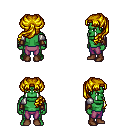
a pixel art fantasy rpg character, male body template, orc, green skin, steel arm armor, magenta pants, blonde princess hairstyle, leather bracers, brown shoes, four views (front, back, left, right), 2x2 character sprite sheet, small pixel art, hard edges, no anti-aliasing